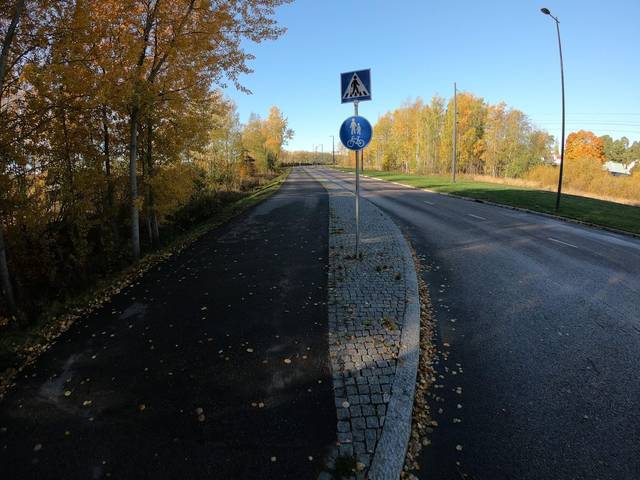
Region: Finland
Coordinates: 60.218, 24.847